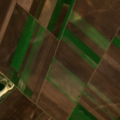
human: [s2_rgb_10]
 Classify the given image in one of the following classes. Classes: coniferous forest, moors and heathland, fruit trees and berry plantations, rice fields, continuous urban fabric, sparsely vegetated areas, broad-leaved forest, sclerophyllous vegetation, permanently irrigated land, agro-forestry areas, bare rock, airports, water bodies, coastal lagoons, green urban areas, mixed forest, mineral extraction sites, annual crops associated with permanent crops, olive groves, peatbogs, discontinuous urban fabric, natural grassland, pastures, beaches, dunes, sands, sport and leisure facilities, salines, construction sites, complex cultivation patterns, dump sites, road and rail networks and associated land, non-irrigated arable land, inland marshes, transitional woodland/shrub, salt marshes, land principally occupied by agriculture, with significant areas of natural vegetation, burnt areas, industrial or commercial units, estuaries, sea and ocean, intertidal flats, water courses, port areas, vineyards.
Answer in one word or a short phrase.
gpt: non-irrigated arable land